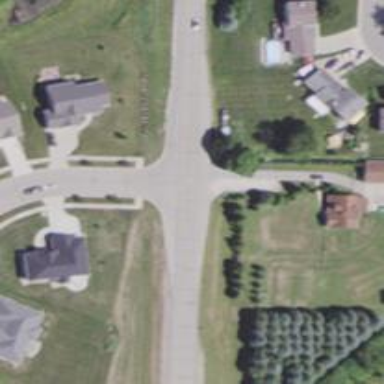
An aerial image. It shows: Tertiary road.